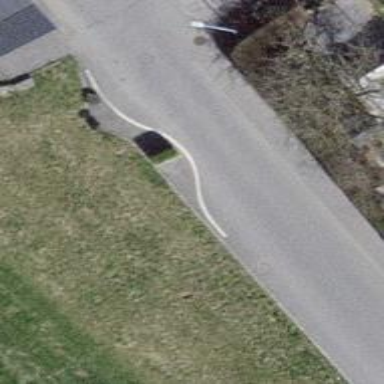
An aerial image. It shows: Traffic calming feature called choker.